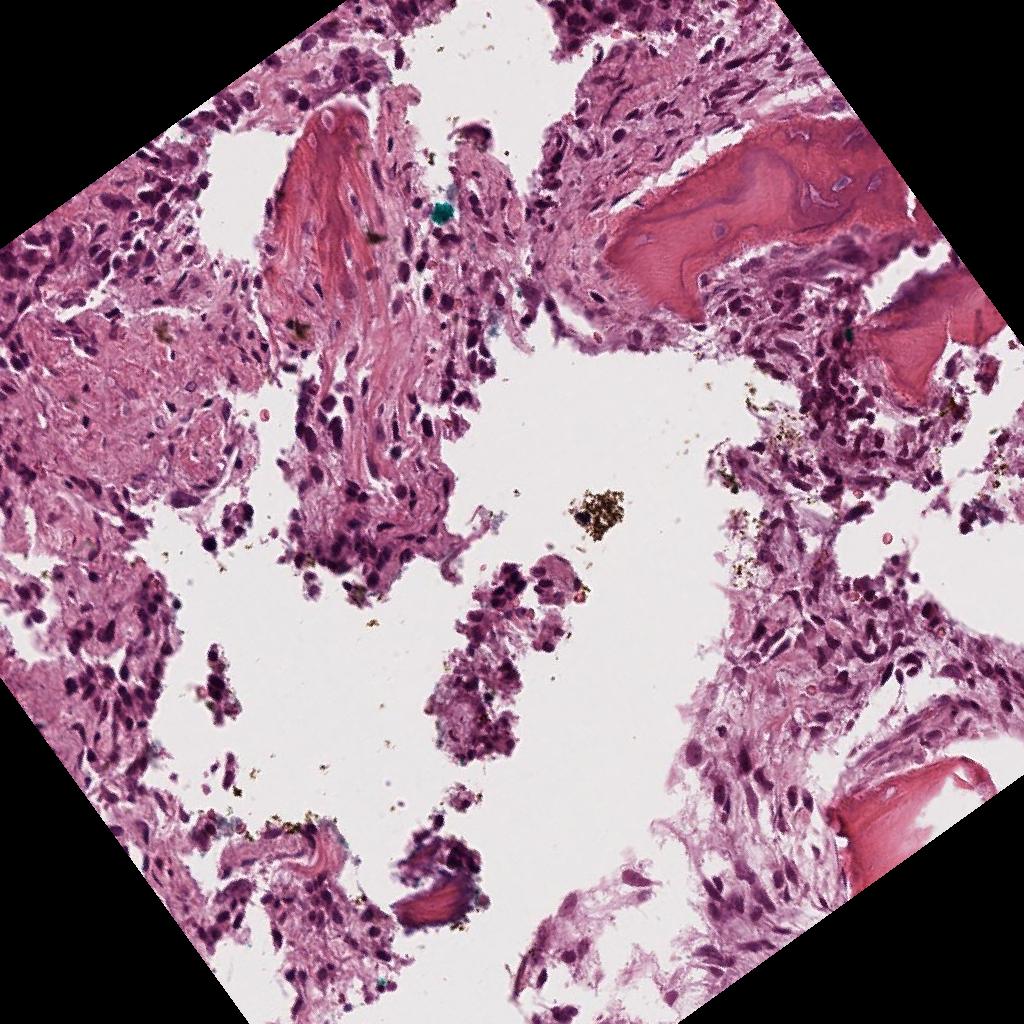
Label: Viable